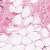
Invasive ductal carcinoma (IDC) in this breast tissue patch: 0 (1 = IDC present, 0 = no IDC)